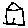
Label: house